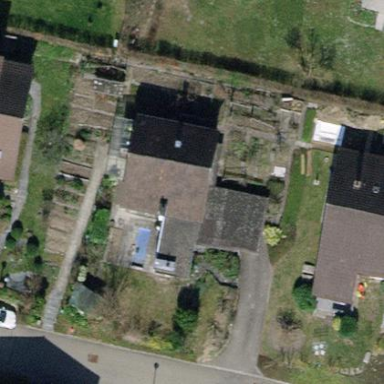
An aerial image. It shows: Detached building with gabled roof.